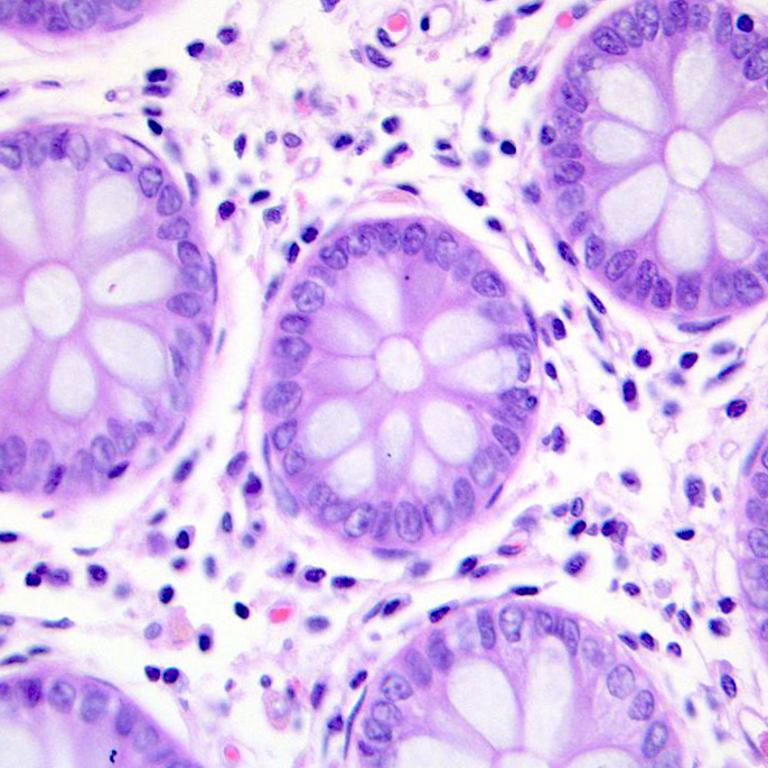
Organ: colon
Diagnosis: benign